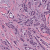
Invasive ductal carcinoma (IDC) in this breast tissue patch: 1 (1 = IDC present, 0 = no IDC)